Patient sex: M
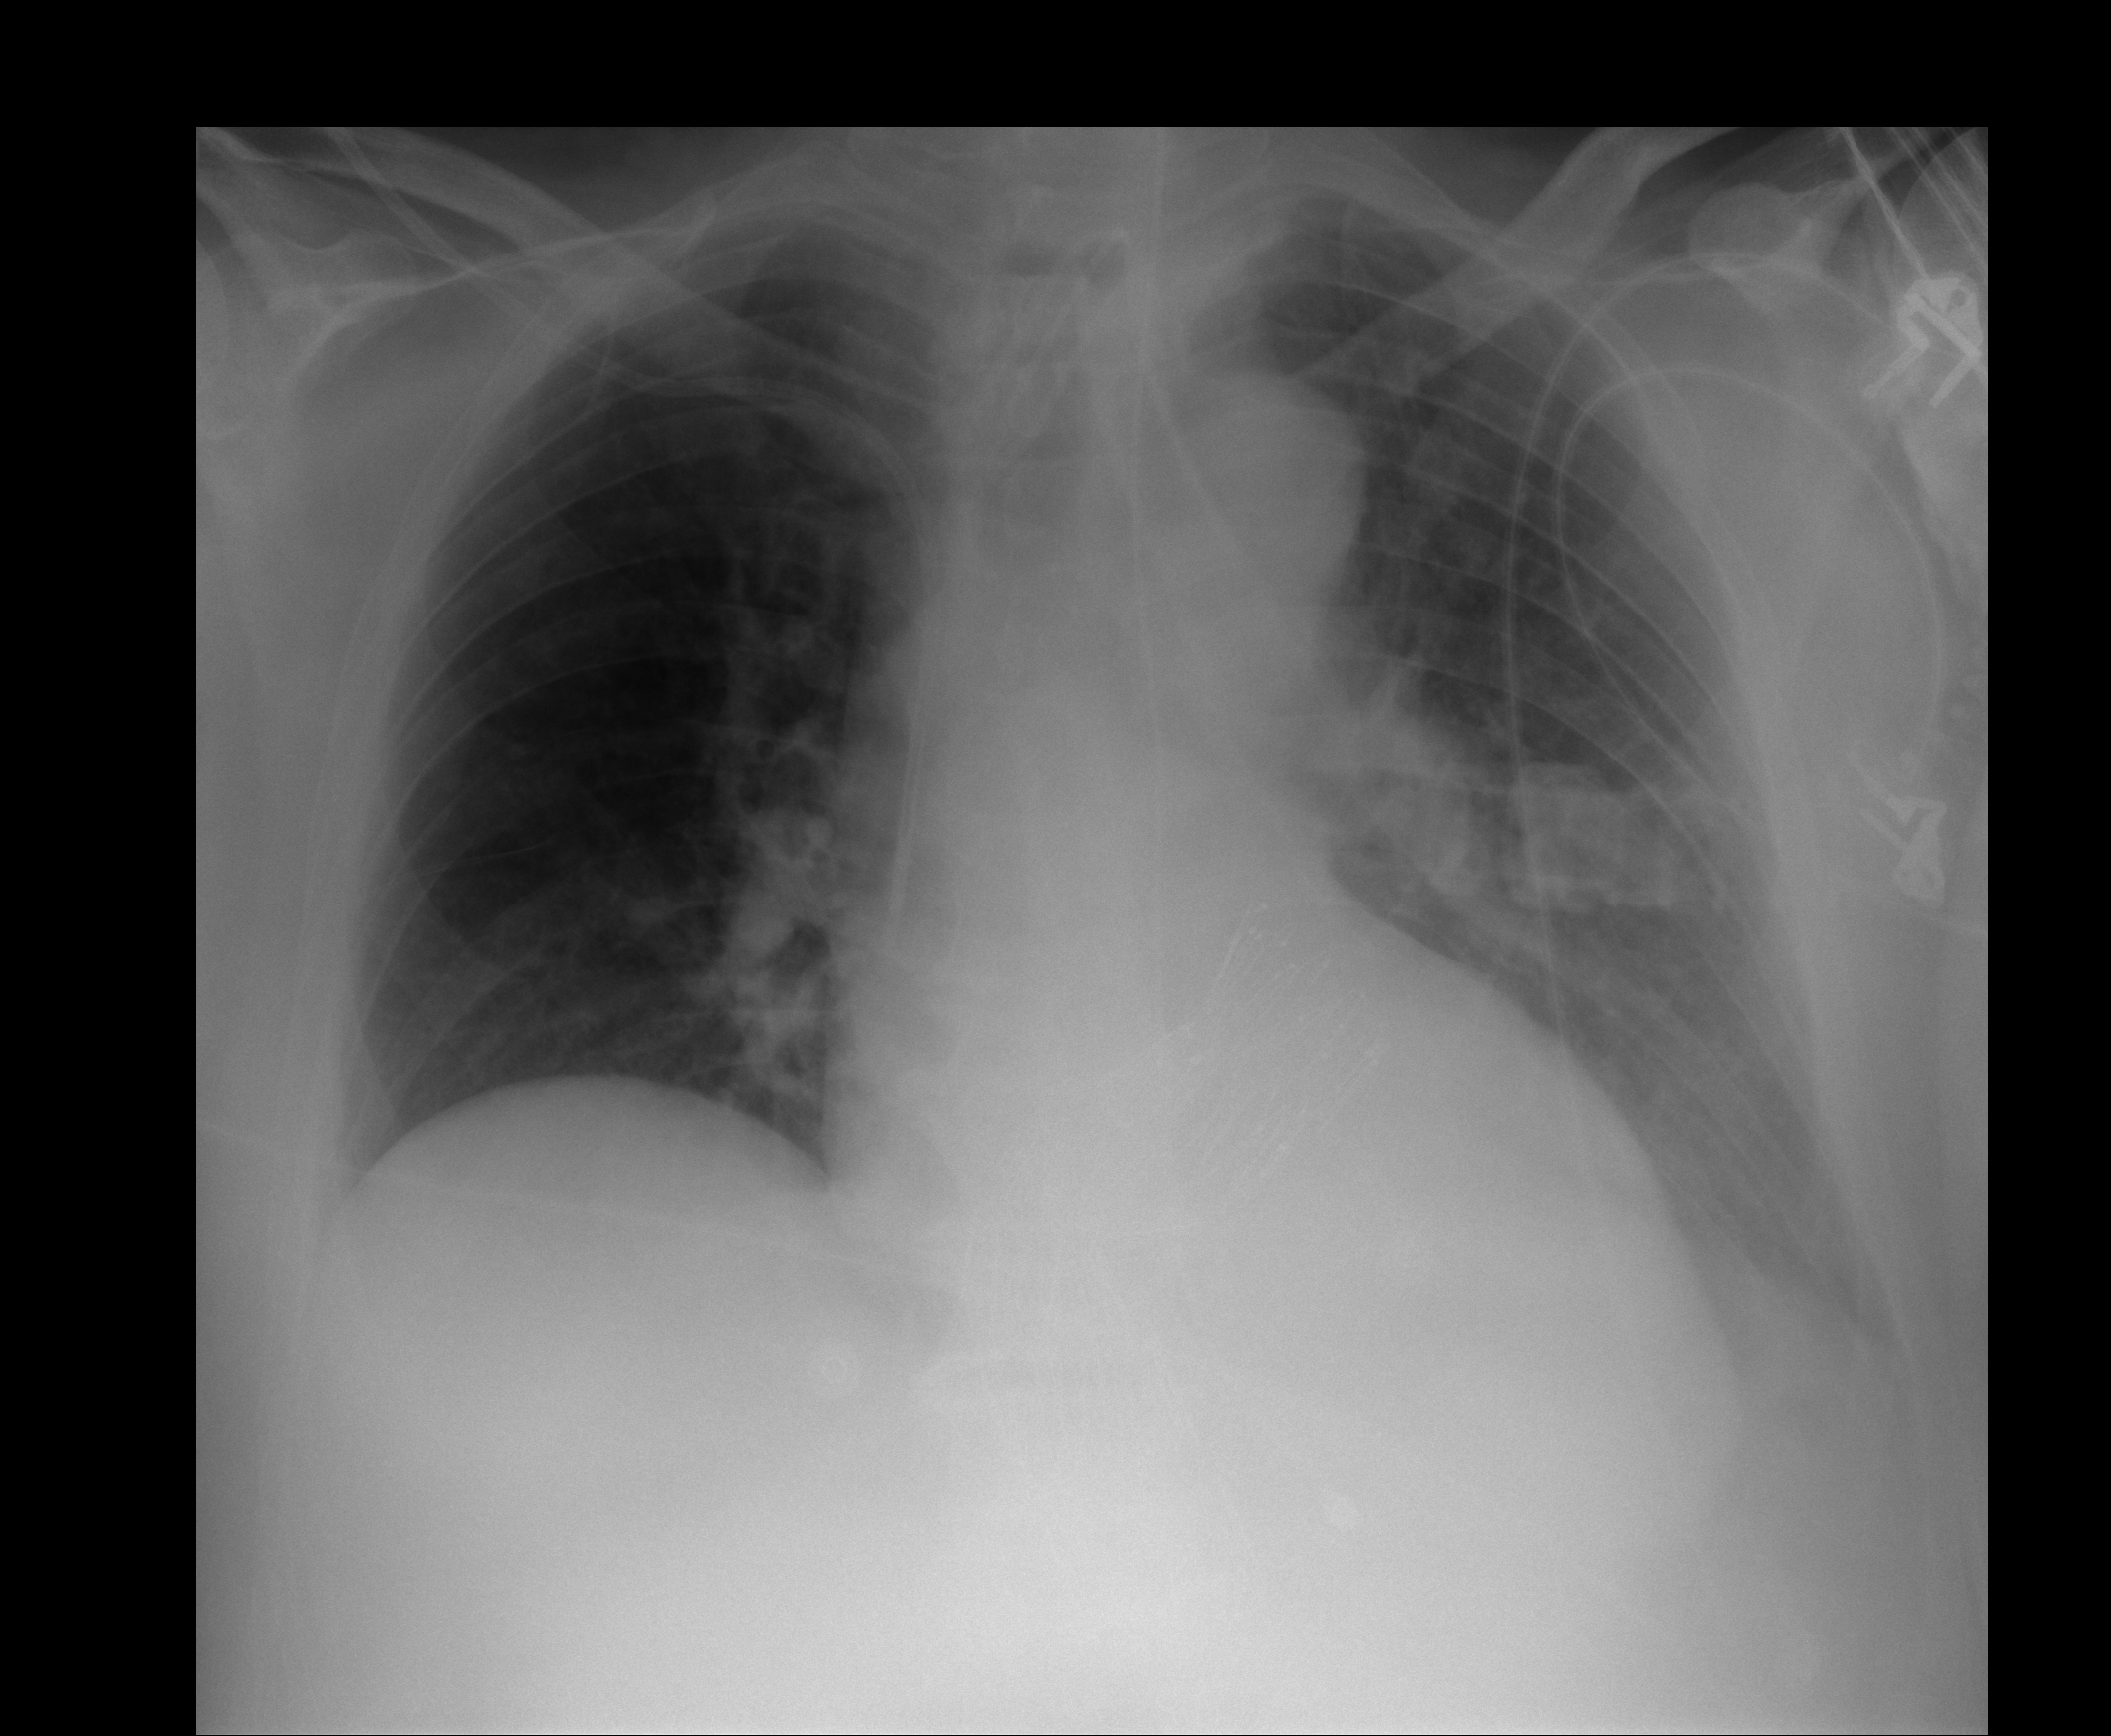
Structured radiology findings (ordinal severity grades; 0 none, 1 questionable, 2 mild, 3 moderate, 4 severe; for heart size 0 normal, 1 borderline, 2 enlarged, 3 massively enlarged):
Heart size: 2
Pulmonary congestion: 1
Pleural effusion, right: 0
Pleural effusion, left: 2
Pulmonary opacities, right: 0
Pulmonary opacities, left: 2
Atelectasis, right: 1
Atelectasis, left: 2